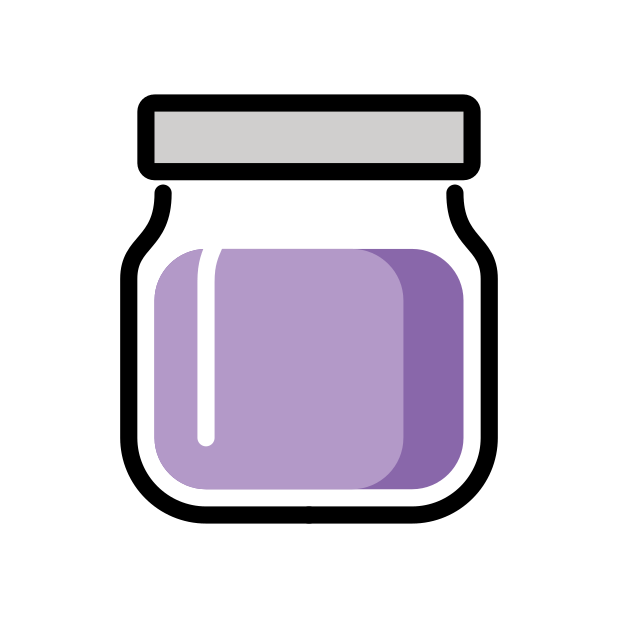
jar with purple content